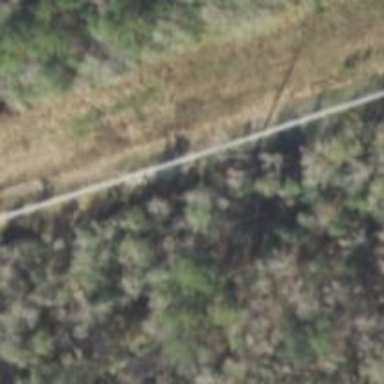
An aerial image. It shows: Power pole.